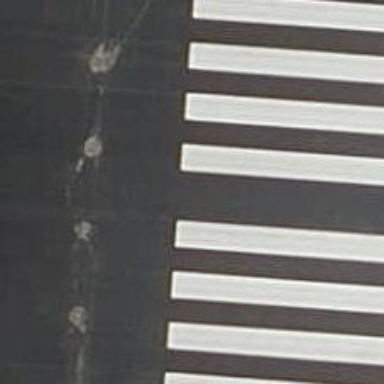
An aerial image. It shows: Paved blast pad at the airport runway.